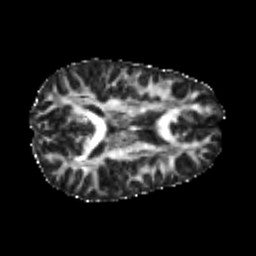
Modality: FA
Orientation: axial
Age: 24
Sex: male
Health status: healthy
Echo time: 0.074 s